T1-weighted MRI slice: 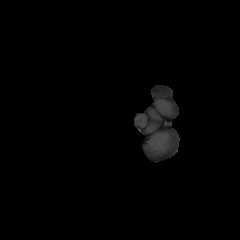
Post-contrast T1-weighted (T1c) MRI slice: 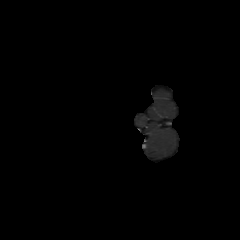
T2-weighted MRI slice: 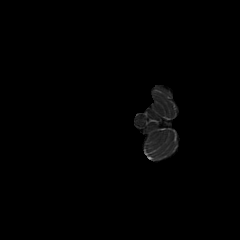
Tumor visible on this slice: no